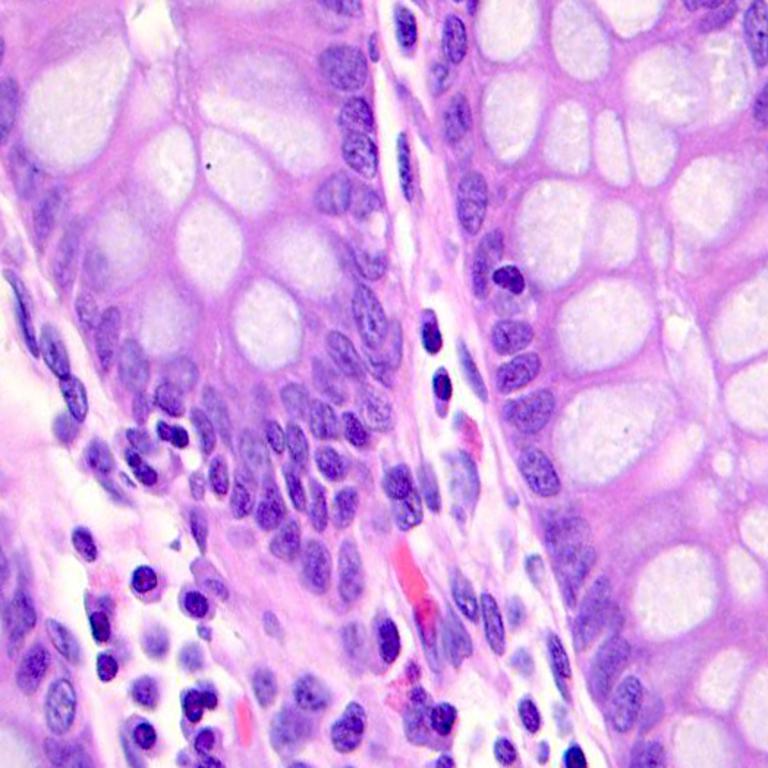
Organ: colon
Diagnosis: benign